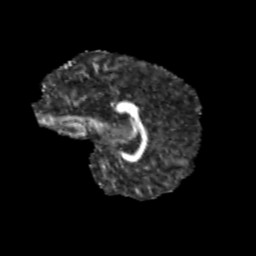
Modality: FA
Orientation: sagittal
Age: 12
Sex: female
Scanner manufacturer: siemens
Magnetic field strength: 3 T
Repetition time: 3.8 s
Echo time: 0.07 s